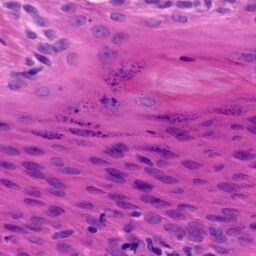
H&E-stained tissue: Skin